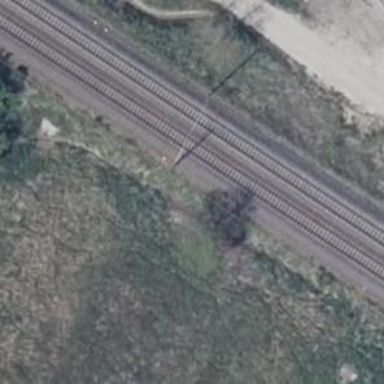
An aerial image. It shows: Railway milestone with catenary mast.